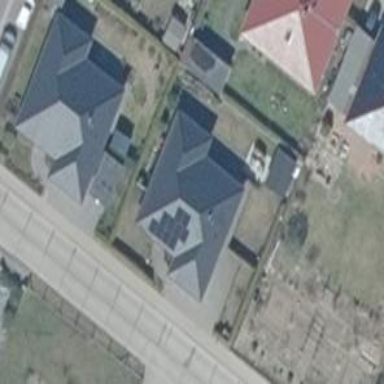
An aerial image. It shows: Solar photovoltaic panel generator producing electricity as small installation.